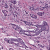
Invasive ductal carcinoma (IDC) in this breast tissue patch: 1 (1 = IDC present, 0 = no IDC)